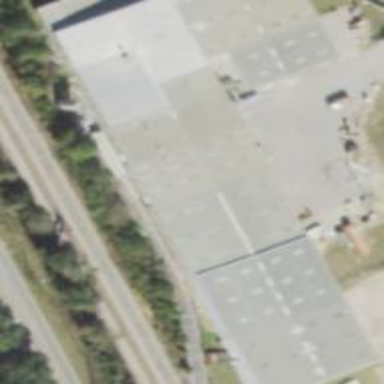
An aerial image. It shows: Loading dock for railways.